Question: I want to get the User Account ID inside of a 'Person or Group' field in my Display Form:

is it possible?
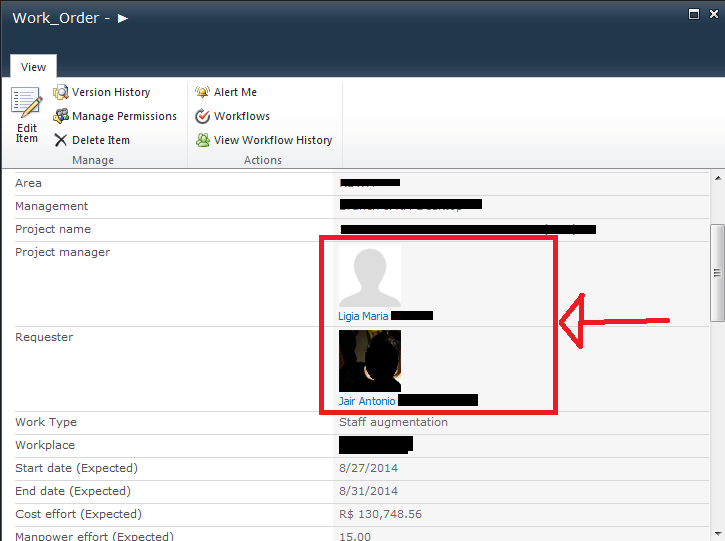
Answer: This actually compares both user names so hopefully that will work for you. The alternative would be to grab the User name from the displayed text instead of querying the list again.
Open your DispForm.aspx in SharePoint designer and add this script in the 'PlaceHolderAdditionalPageHead' section
'''
<script>
function GetQueryStringParams(sParam)
{
var sPageURL = window.location.search.substring(1);
var sURLVariables = sPageURL.split('&');
for (var i = 0; i < sURLVariables.length; i++)
{
var sParameterName = sURLVariables[i].split('=');
if (sParameterName[0] == sParam)
{
return sParameterName[1];
}
}
}
$( document ).ready(function() {
//var user = $().SPServices.SPGetCurrentUser();
var user = $().SPServices.SPGetCurrentUser({
fieldName: "Title"
});
var requester;
var id= GetQueryStringParams('ID');
$().SPServices({
operation: 'GetListItems',
async: false,
debug: false,
listName: 'PollVotes',
CAMLQuery: '<Query><Where><Eq><FieldRef Name="ID"/><Value Type="Counter">' + id + '</Value></Eq></Where></Query>',
completefunc: function (xData, Status) {
var xNode = $(xData.responseXML).SPFilterNode("z:row")[0];
if (xNode != null)
{
$(xData.responseXML).SPFilterNode("z:row").each(function () {
requester = $(this).attr("ows_Requester");
});
}
}
});
if(requester.split('#')[1] + " - " + user)
alert("The Requester equals the Current User");
});
</script>
'''